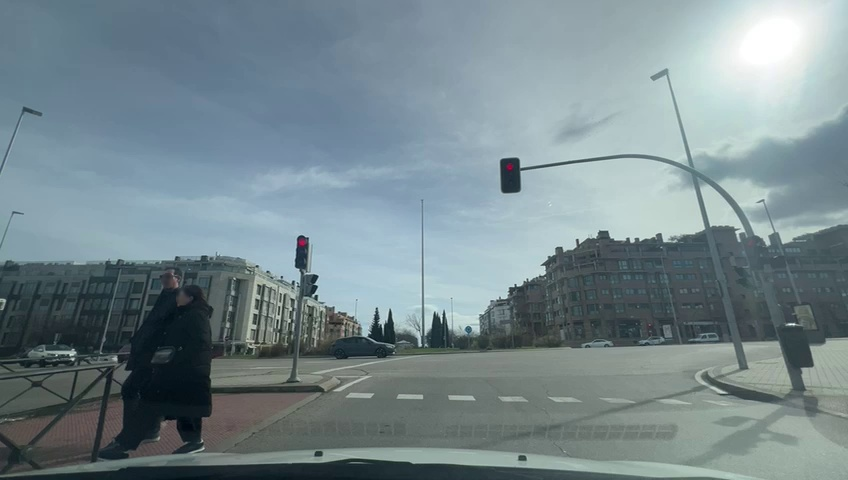
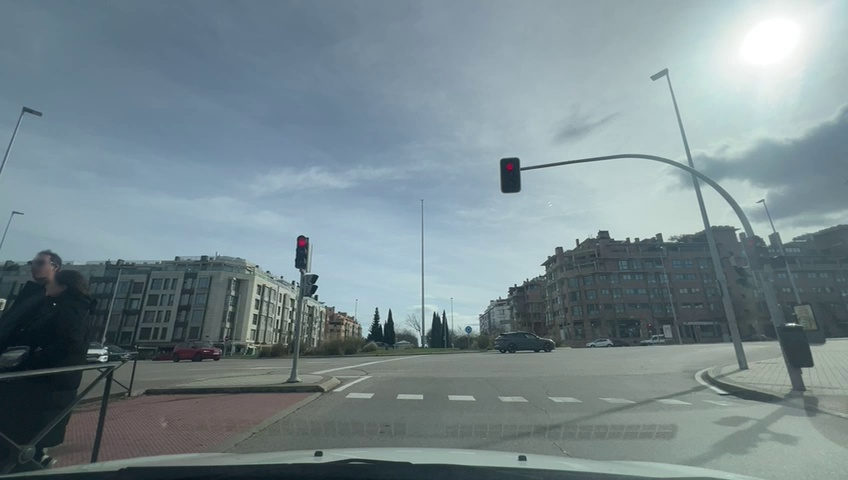
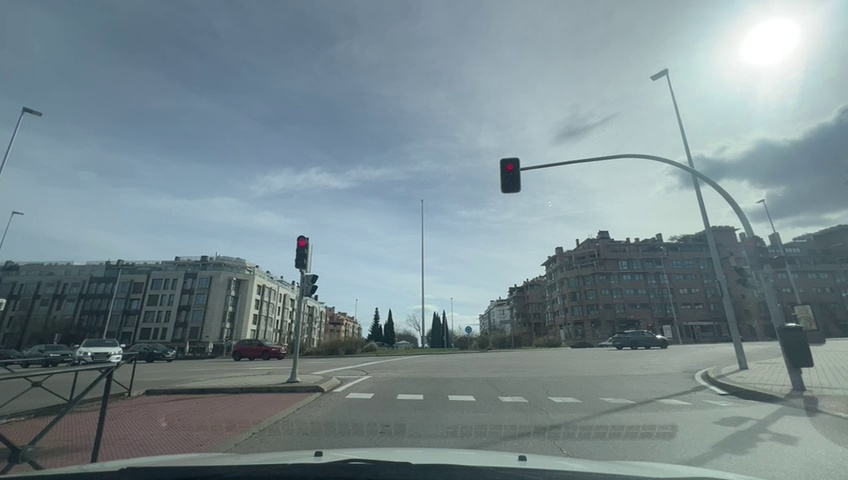
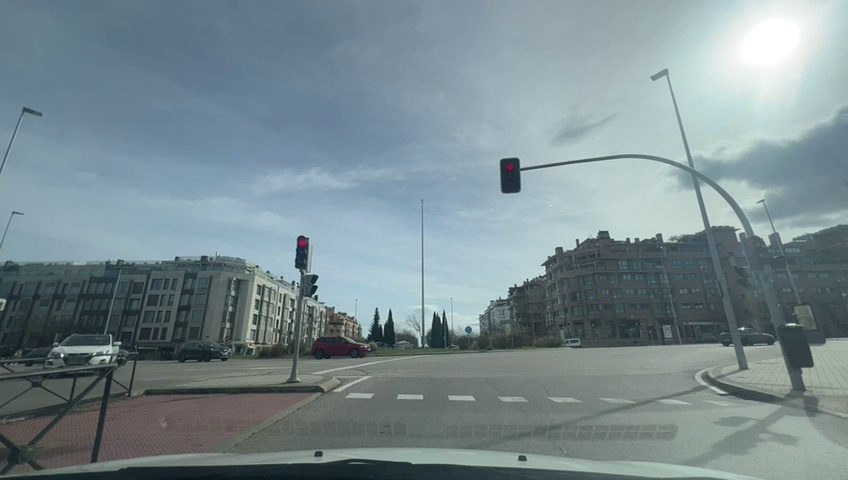
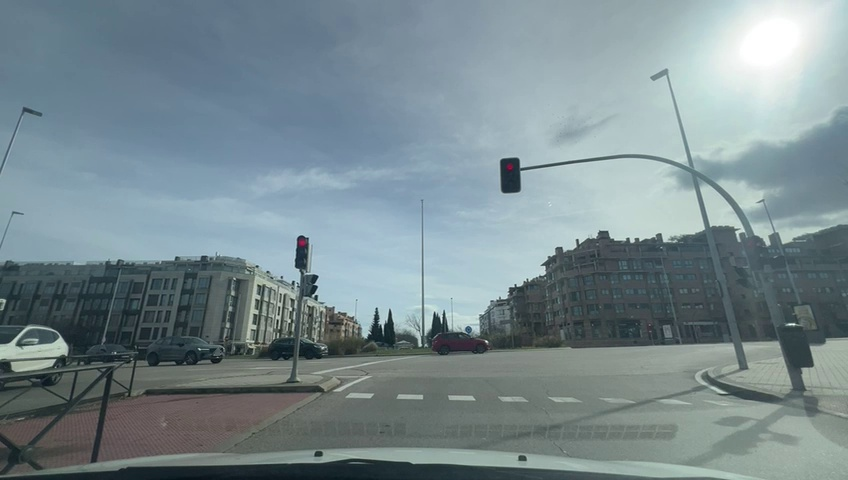
Situation: Traffic light
Question: Do you observe any red traffic light regulating the ego lane?
Answer: Yes
Reasoning: A red traffic light is visible directly ahead, aligned with the ego lane and direction of travel.

Situation: Traffic light
Question: What is the color of the traffic light regulating the ego lane?
Answer: Red
Reasoning: The traffic light facing the ego lane displays red.

Situation: Traffic light
Question: Is the ego vehicle positioned in a dedicated right-turn lane before the traffic light?
Answer: No
Reasoning: The ego vehicle is located in the central lane.

Situation: Traffic light
Question: Is the ego vehicle positioned in a dedicated left-turn lane before the traffic light?
Answer: No
Reasoning: The ego vehicle is located in the central lane.

Situation: Traffic light
Question: Are multiple traffic lights regulating the ego direction of travel displaying different colors simultaneously?
Answer: No
Reasoning: Only one redtraffic light is facing the ego direction.